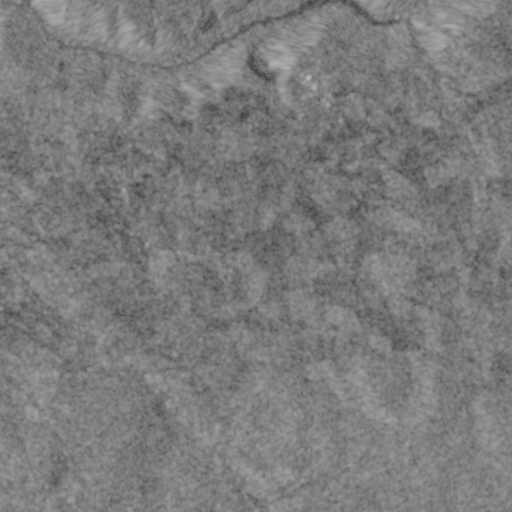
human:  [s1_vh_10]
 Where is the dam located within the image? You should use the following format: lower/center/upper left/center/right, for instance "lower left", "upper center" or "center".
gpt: The dam is located in the upper right of the image.
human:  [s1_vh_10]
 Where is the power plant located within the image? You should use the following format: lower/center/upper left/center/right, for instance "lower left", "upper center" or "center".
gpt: There is no power plant in the image.

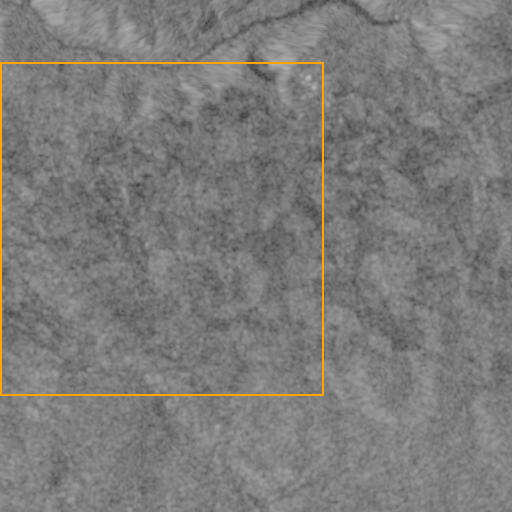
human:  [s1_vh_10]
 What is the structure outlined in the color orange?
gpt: The structure outlined in orange is a crop field.
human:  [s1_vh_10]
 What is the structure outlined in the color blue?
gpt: There is no blue outline.